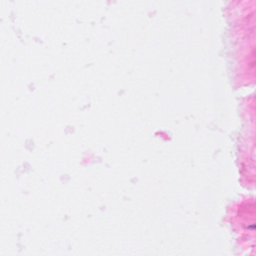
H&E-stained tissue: Breast